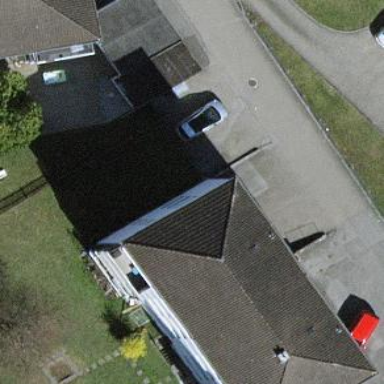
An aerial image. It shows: Hipped-roof building with apartments.